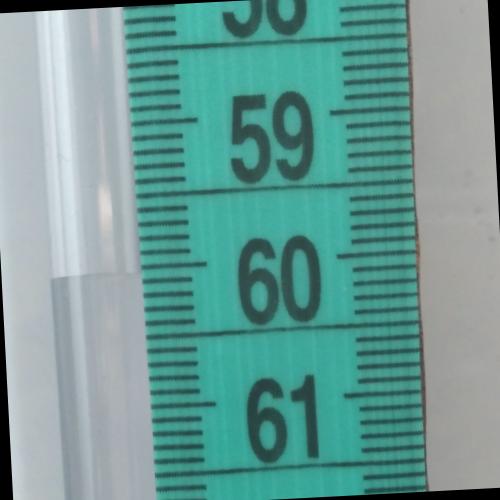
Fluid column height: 60.0 cm